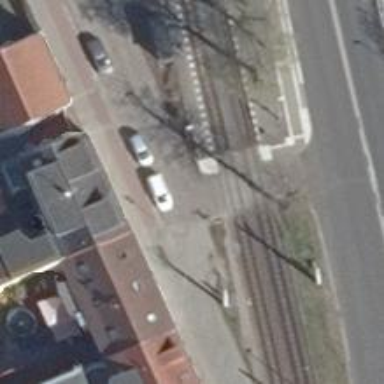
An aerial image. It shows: Level crossing along the railway.